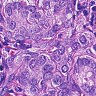
Metastatic tissue present: yes